Brain MRI, t1w sequence, axial 2D slice.
Patient: age 39, sex F, weight 95 kg, height 1.95 m
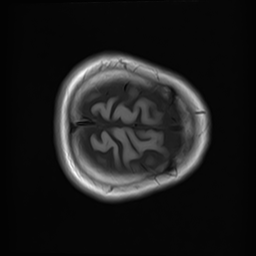